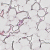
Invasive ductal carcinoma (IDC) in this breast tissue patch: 0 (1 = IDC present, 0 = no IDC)